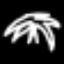
Label: palm tree